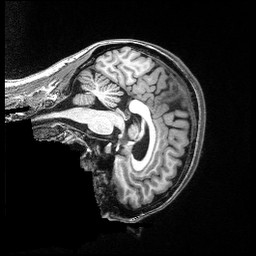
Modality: T1w
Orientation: sagittal
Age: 45
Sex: female
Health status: healthy
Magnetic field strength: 3 T
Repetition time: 2.53 s
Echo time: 0.00331 s